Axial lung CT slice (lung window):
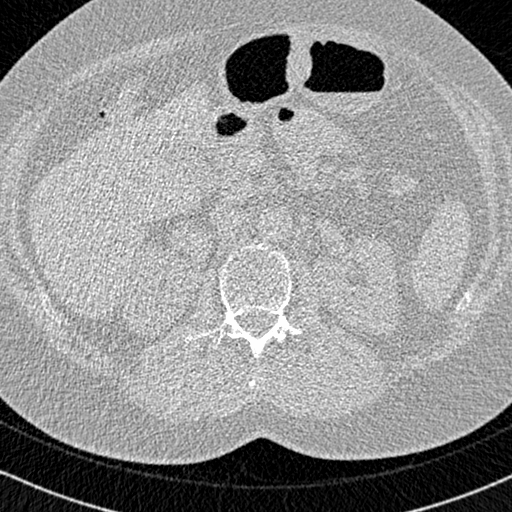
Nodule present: no